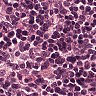
Metastatic tissue present: no